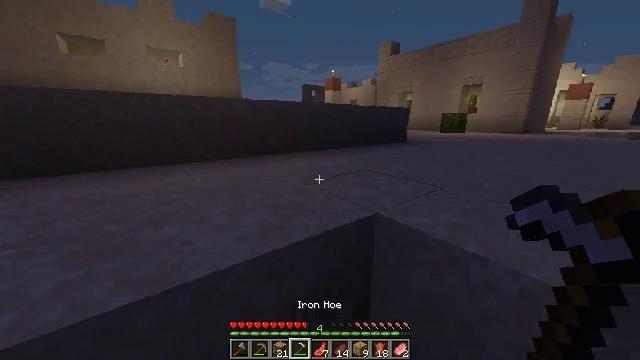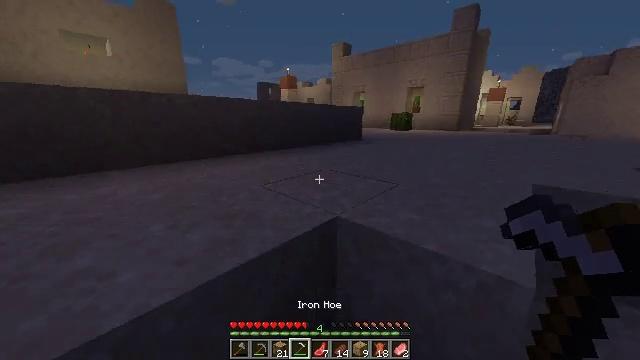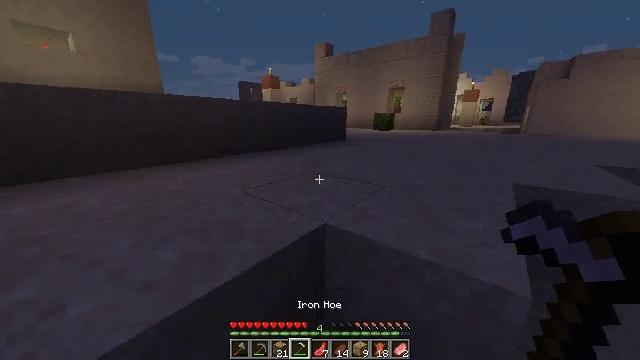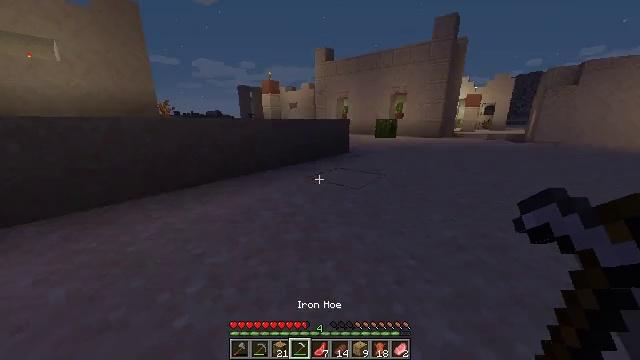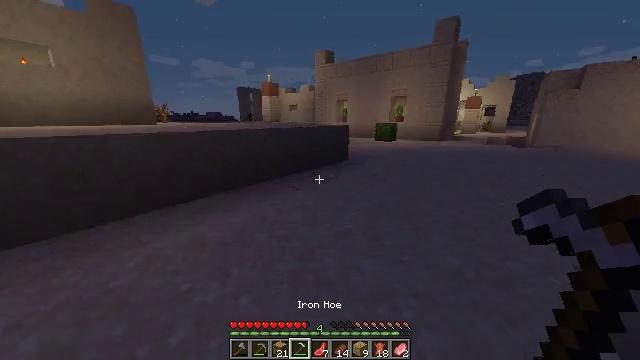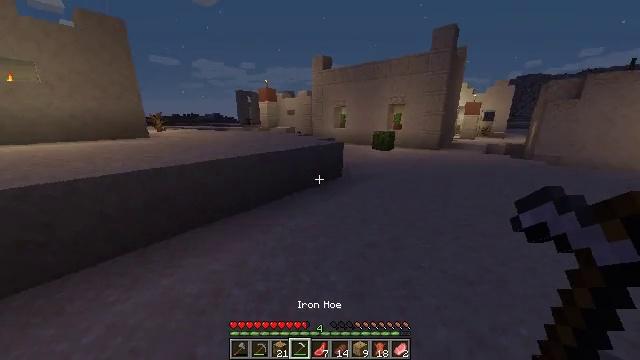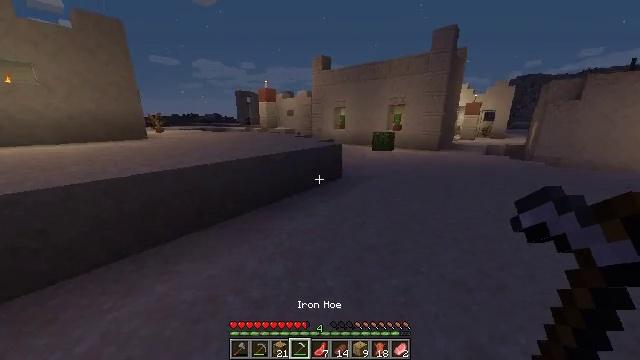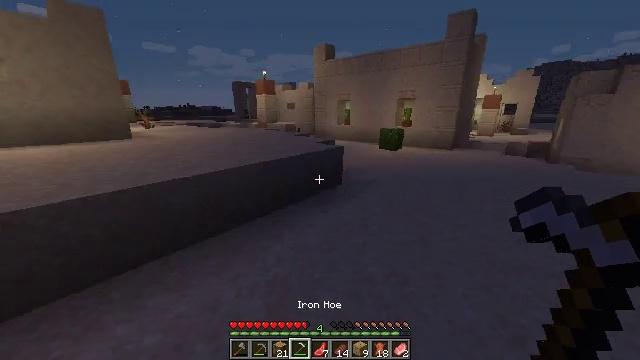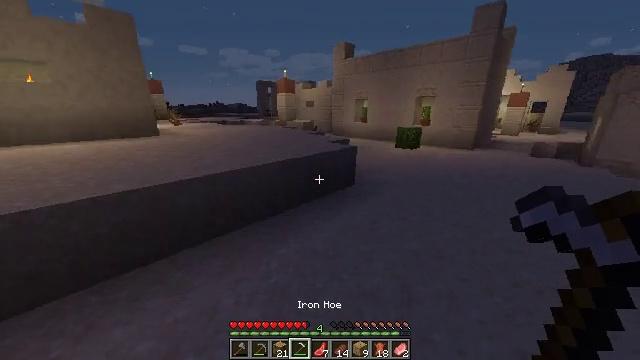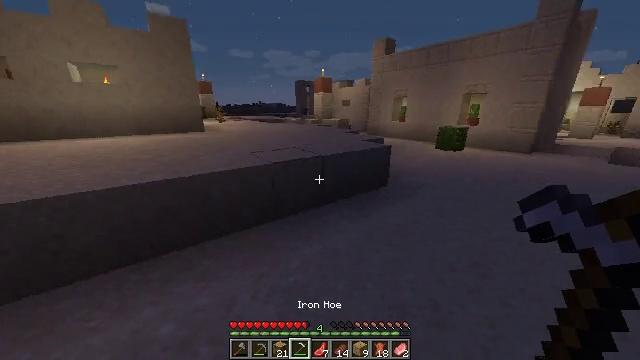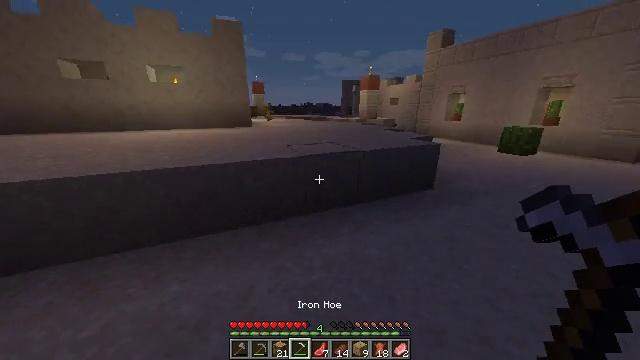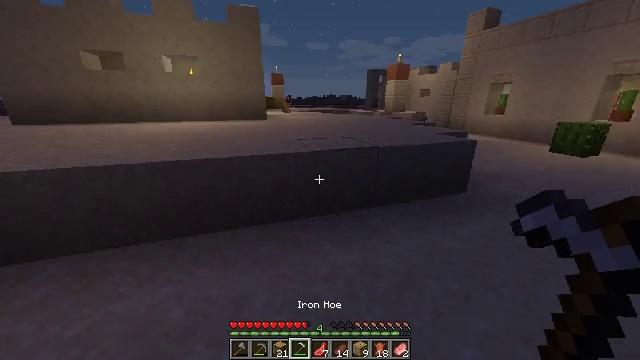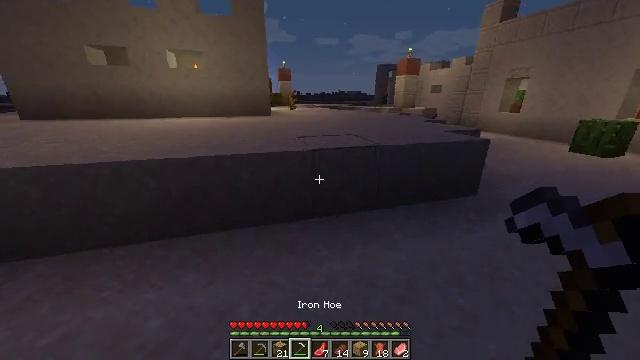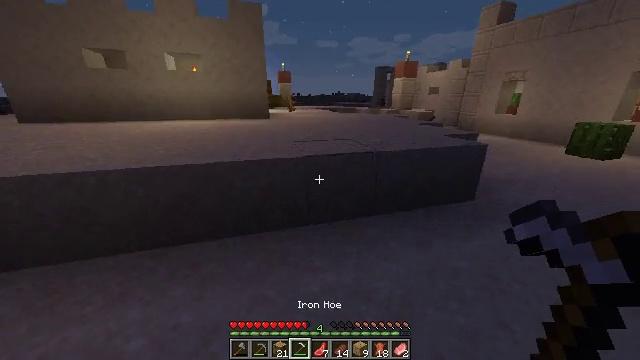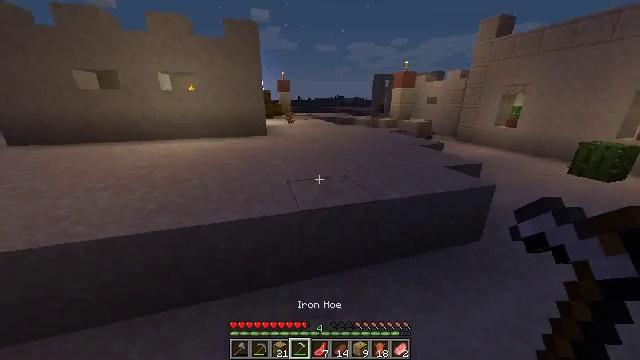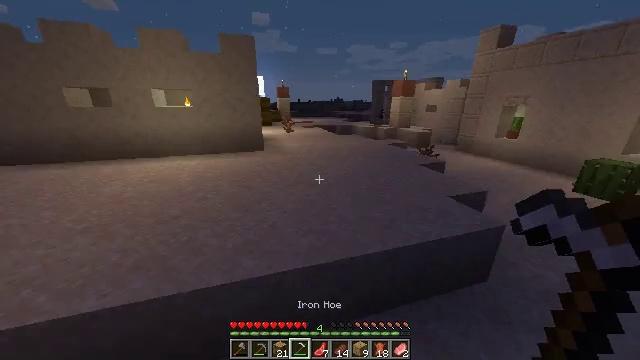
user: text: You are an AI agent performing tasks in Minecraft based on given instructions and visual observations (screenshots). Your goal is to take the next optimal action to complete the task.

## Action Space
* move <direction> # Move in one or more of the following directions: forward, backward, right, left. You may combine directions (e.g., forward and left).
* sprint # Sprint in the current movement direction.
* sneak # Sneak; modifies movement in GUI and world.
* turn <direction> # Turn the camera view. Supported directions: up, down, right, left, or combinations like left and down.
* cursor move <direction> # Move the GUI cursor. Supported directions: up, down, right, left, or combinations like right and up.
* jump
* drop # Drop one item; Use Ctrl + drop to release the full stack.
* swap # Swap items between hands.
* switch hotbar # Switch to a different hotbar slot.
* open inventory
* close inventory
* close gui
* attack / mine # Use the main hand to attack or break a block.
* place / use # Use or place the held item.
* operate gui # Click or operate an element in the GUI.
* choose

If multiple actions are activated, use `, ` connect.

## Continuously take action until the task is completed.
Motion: motion action
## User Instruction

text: Get cactus from the sandy areas.
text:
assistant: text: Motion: move forward, sprint, turn right, jump
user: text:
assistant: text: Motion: move forward, sprint, turn right, jump
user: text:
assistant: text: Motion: move forward, sprint, jump
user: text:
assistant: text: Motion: move forward, sprint, jump
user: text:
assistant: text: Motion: move forward, sprint, jump
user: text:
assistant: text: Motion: move forward, sprint, jump
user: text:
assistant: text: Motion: move forward, sprint, turn left and down, jump
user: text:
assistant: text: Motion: move forward, sprint, turn left and down, jump
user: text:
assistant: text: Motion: move forward, sprint, turn left, jump
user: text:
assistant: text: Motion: move forward, sprint, turn left, jump
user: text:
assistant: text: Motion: move forward, sprint, turn left, jump
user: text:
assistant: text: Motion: move forward, sprint, turn left, jump
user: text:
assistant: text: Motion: move forward, sprint, jump
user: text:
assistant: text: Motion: move forward, sprint, jump
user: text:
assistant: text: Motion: move forward, sprint, jump
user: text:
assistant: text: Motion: move forward, sprint, jump
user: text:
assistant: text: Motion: move forward, sprint, jump
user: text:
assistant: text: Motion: move forward, sprint, turn left, jump
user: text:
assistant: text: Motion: move forward, sprint, jump
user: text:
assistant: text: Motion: move forward, sprint, jump
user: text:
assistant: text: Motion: move forward, sprint, jump
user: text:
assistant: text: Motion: move forward, sprint, turn left, jump
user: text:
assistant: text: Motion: move forward, sprint, turn left, jump
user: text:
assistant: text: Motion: move forward, sprint, jump
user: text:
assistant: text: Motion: move forward, sprint, jump
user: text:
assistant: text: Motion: move forward, sprint, turn left, jump
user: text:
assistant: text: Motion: move forward, sprint, jump
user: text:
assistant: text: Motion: move forward, sprint, jump
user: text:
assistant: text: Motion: move forward, sprint, turn left and up, jump
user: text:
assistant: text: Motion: move forward, sprint, jump